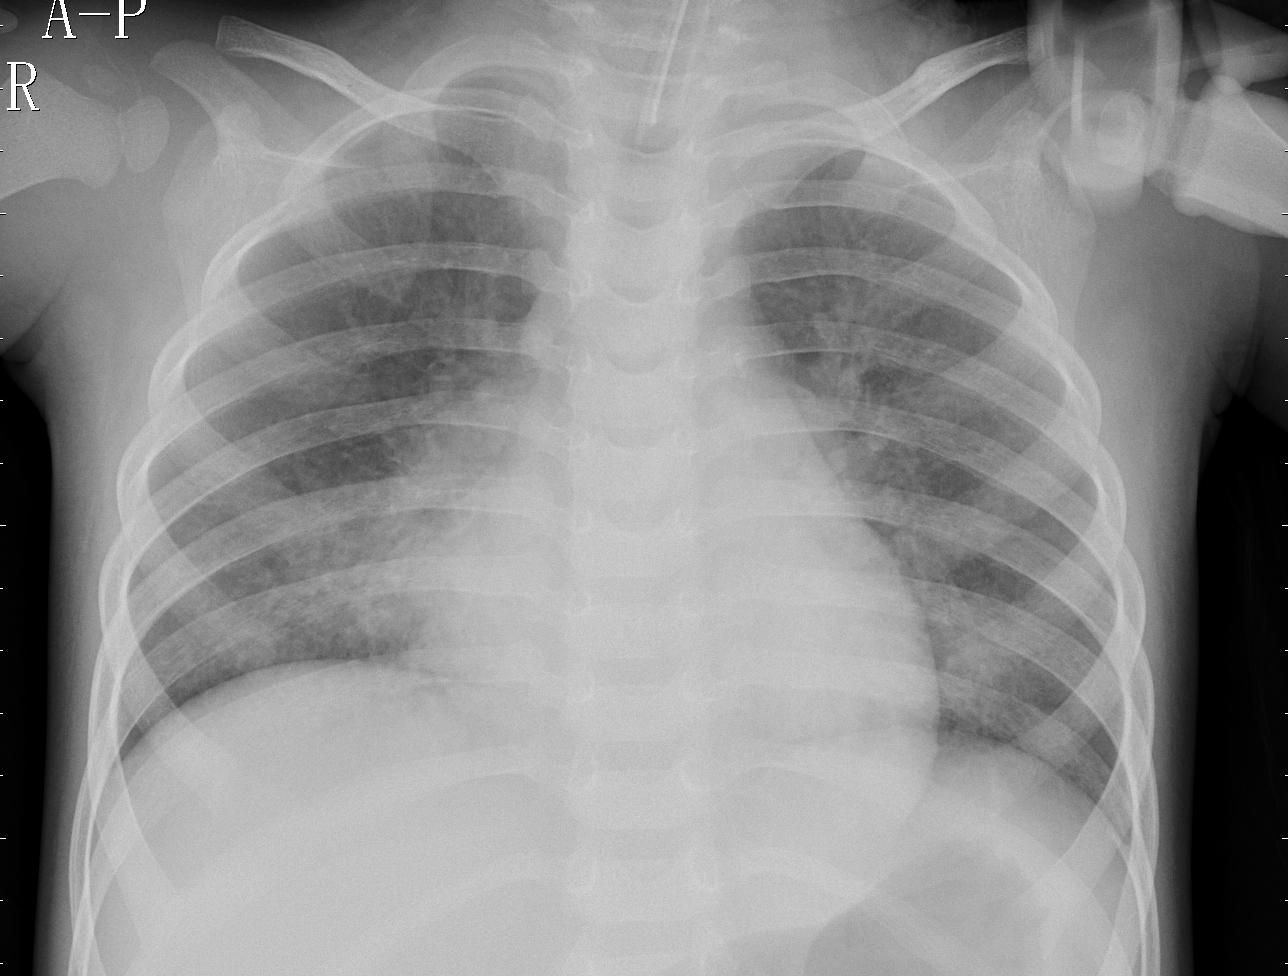
Diagnosis: PNEUMONIA